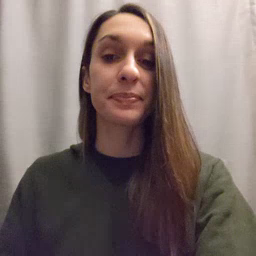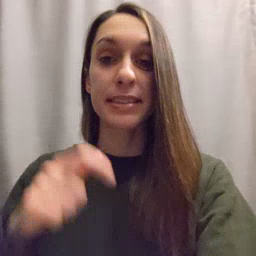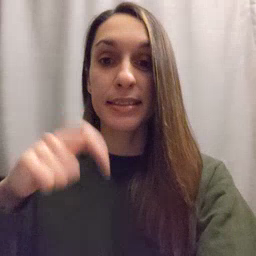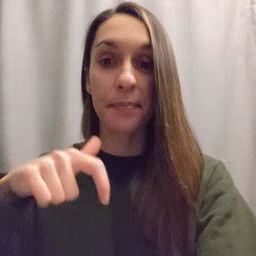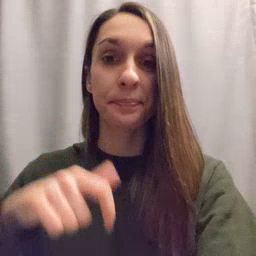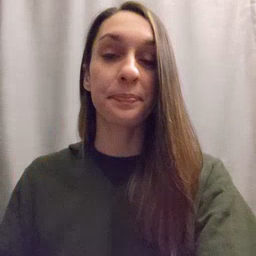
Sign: time